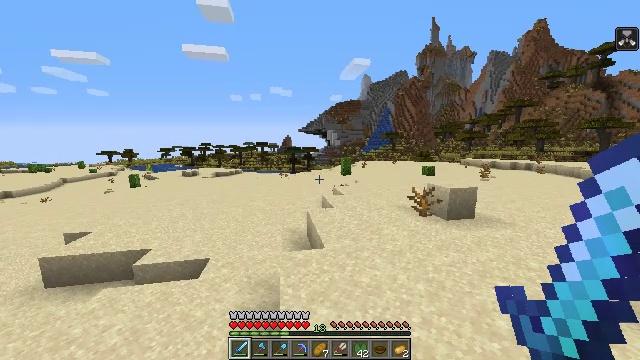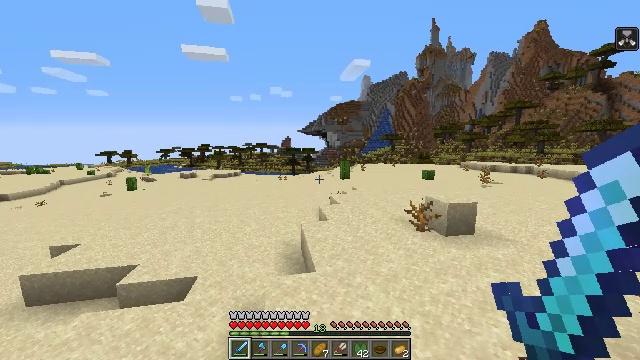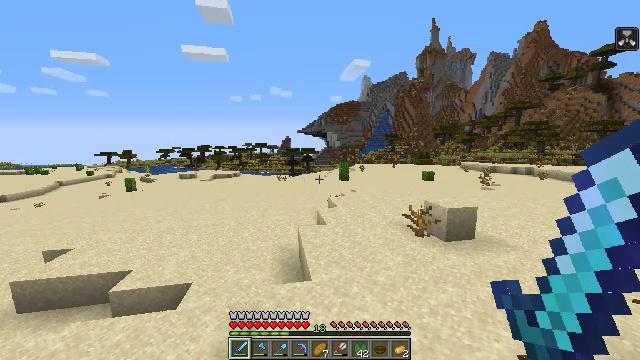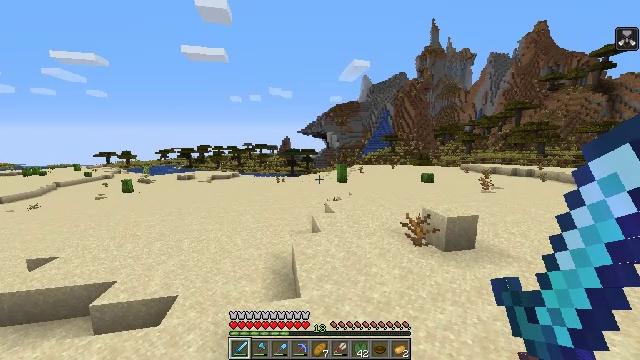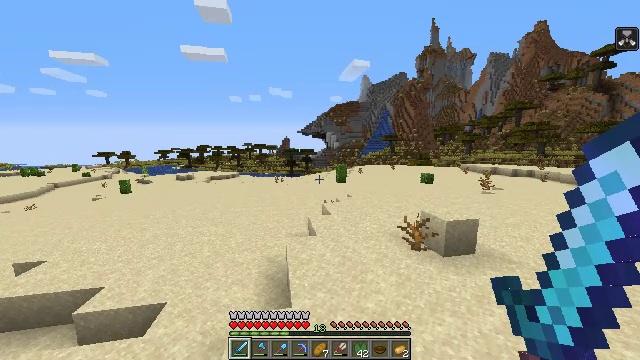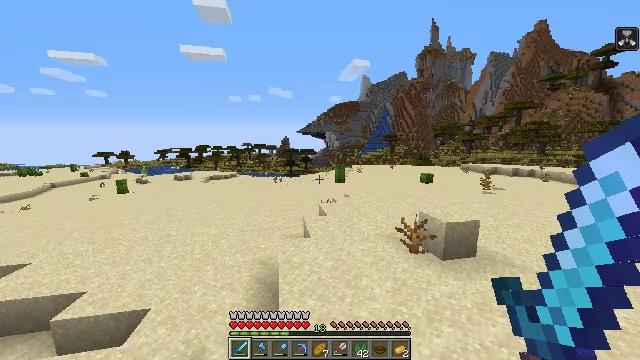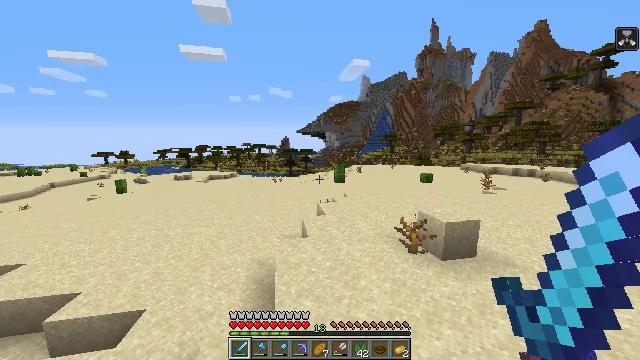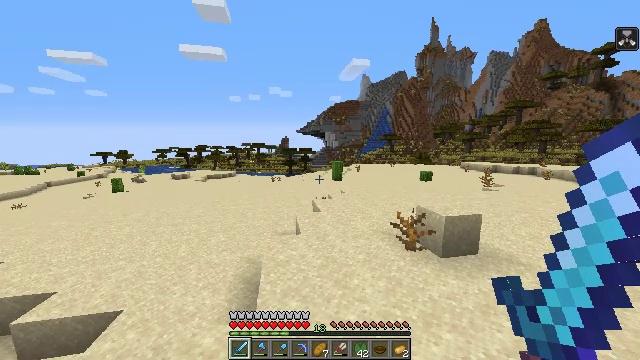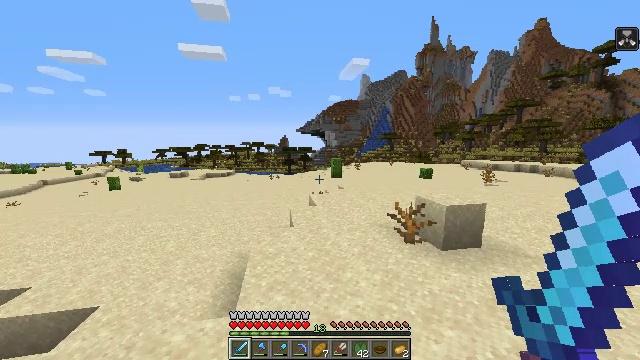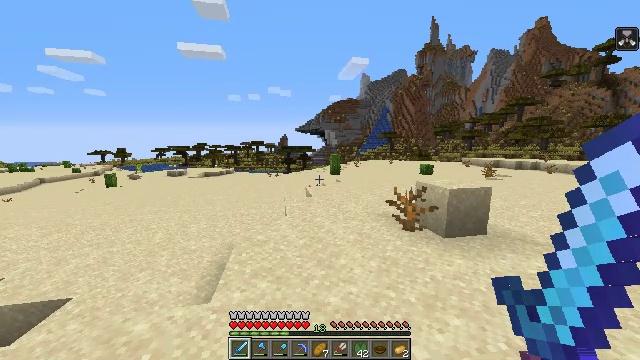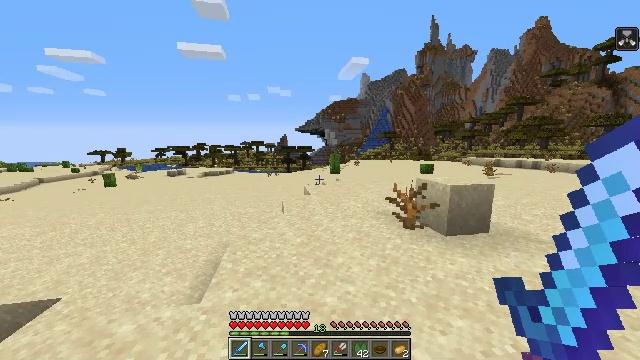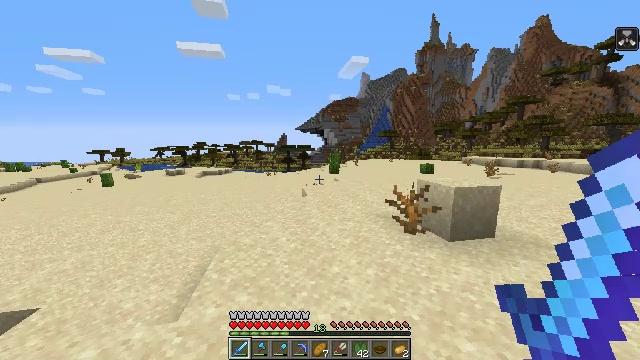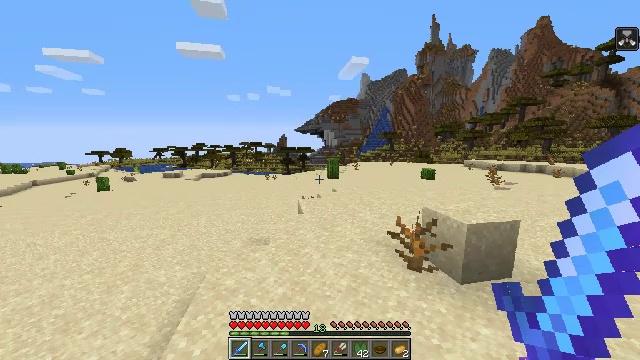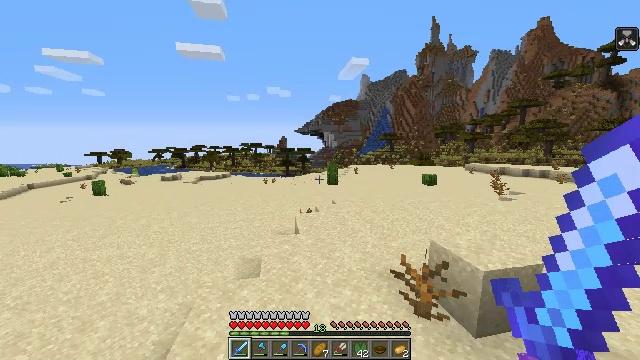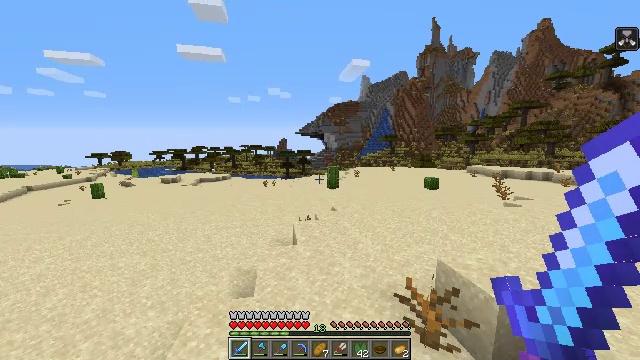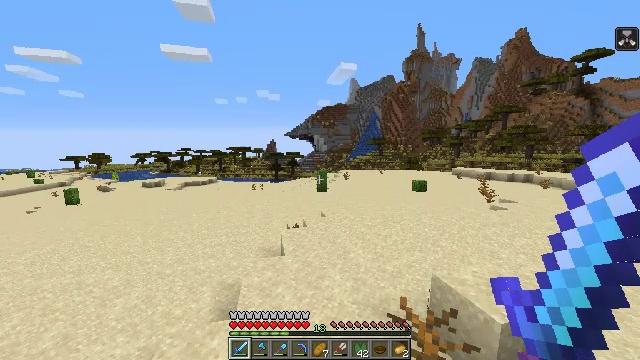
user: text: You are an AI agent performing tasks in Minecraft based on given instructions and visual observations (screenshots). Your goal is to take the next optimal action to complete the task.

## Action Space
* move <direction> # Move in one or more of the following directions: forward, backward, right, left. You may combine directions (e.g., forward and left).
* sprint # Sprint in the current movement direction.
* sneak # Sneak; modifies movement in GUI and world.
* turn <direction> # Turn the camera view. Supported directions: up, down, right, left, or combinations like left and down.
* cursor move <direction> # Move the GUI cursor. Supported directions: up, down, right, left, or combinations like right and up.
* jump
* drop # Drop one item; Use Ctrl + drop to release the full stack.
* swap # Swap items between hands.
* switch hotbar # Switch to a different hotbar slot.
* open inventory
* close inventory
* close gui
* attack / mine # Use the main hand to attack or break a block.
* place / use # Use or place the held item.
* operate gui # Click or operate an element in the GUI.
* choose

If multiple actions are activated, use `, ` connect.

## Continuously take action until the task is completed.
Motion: motion action
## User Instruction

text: Remove a bowl from the inventory.
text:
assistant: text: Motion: move forward and move right, jump
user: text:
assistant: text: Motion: move forward and move right, jump
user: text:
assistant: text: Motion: move forward and move right, jump
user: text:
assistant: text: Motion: move forward and move right, jump
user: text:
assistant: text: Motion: move forward and move right, jump
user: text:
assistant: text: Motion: move forward and move right, jump
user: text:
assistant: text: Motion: move forward, jump
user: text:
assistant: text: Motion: move forward, jump
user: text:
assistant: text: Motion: move forward, jump
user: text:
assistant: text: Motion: move forward, jump
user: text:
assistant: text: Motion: move forward, jump
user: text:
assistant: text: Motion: move forward, jump
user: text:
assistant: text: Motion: move forward, jump
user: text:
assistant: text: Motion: move forward, jump
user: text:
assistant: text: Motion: move forward, turn right, jump
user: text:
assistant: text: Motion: move forward, turn right, jump
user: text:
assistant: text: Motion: move forward, turn right and up, jump
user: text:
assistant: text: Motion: move forward, turn right, jump
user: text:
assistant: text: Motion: move forward, jump
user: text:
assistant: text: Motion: move forward, jump
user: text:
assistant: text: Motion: move forward and move left
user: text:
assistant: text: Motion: move forward and move left
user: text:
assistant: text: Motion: move forward and move left
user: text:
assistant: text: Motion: move forward and move left
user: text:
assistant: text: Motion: move forward and move left, jump
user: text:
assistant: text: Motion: move forward and move left, jump
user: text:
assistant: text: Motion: move forward and move left, jump
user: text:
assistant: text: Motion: move forward and move left, jump
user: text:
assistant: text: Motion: move forward and move left, jump
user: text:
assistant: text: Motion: move forward and move left, jump